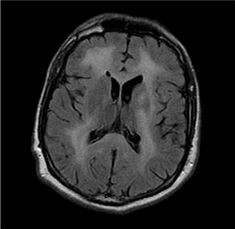
Label: notumor